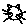
Label: cat